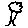
Label: tree